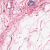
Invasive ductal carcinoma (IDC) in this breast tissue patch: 0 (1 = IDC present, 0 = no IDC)